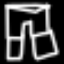
Label: pants